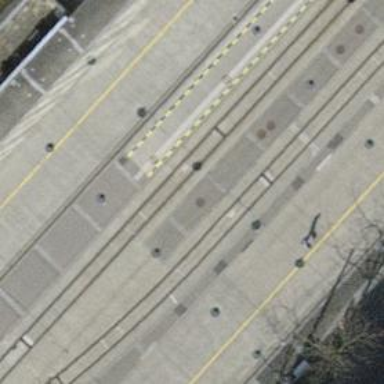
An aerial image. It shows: Railway crossing.